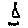
Label: triangle